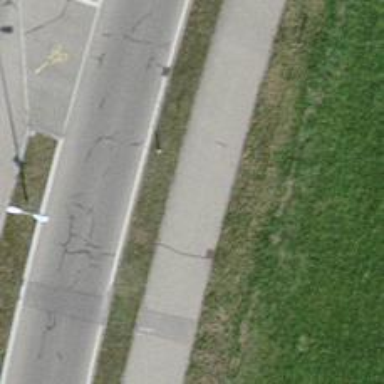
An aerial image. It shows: Asphalt path.